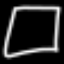
Label: square